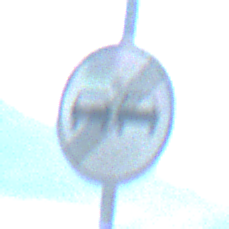
Verkehrszeichen: EndeUeberholverbot
Umgebung: Outdoor, Nature
Tageszeit: Night
Wetter: PartlyCloudy
Licht: Natural
Jahreszeit: NotSpecified
Kontrast: HighContrast